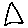
Label: triangle